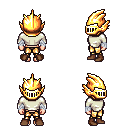
a pixel art fantasy rpg character, female body template, human, light skin, white long-sleeve shirt, gold greaves, ruby red short mohawk hairstyle, gold helm, white cloth bandages, brown shoes, four views (front, back, left, right), 2x2 character sprite sheet, small pixel art, hard edges, no anti-aliasing